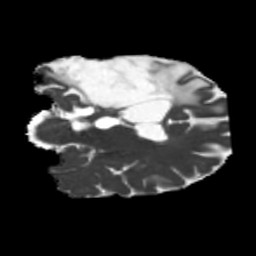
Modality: MD
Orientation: coronal
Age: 40
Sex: male
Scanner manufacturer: siemens
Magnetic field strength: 3 T
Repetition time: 5.25 s
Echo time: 0.08 s